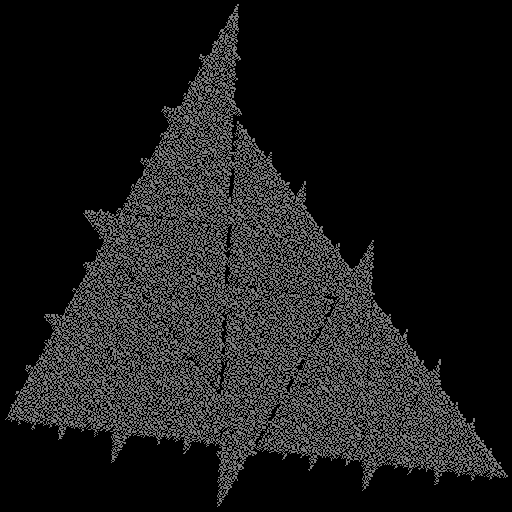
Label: a1